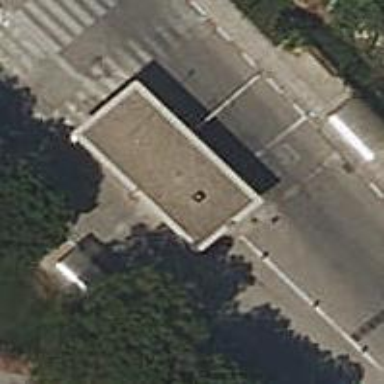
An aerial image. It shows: Military checkpoint with lift gate barrier.